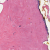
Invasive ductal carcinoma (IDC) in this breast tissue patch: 0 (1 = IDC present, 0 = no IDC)